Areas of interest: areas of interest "Hotel"
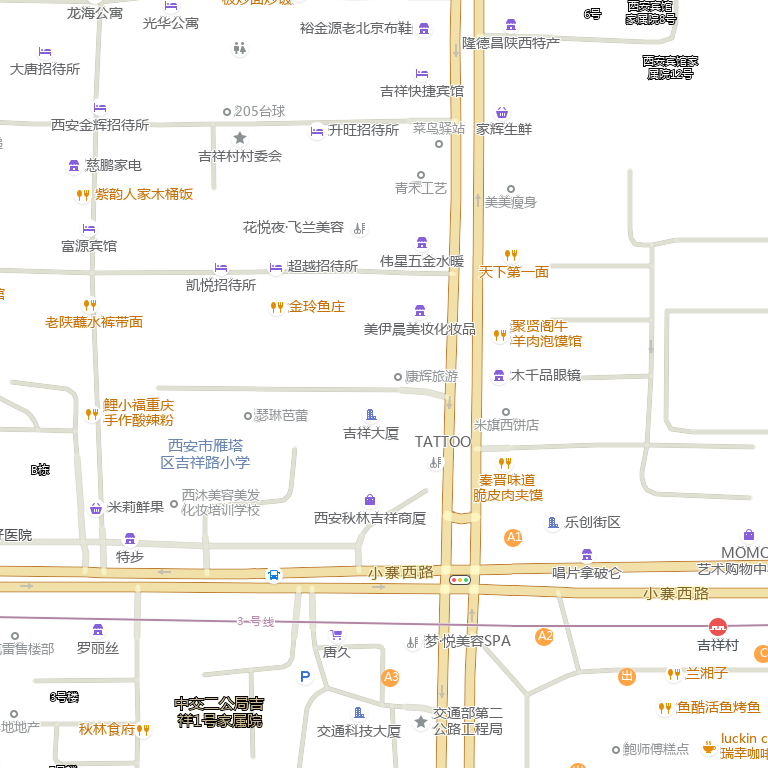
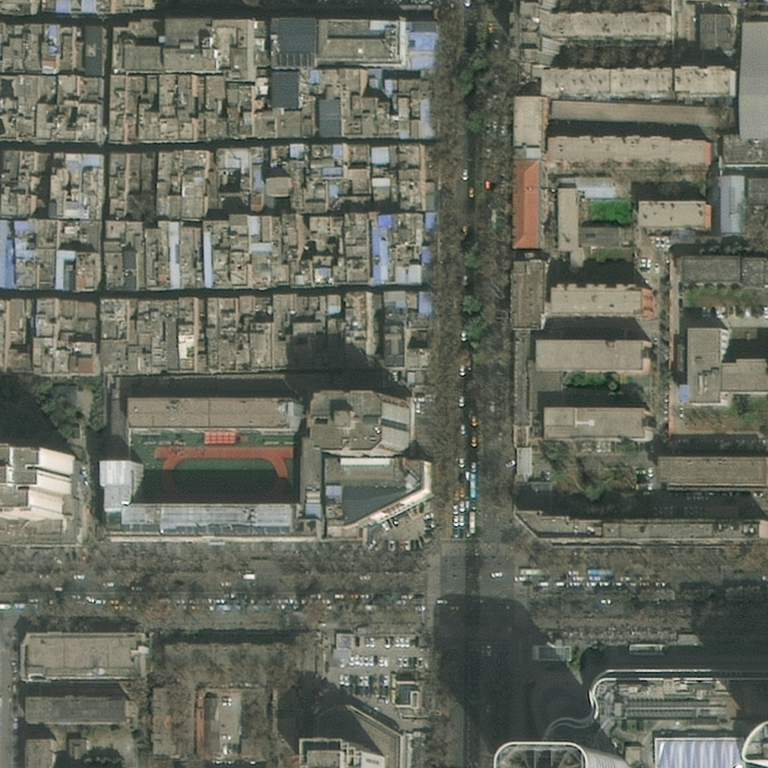